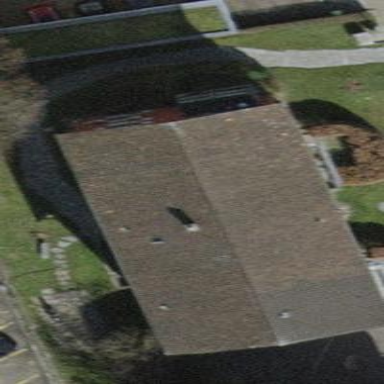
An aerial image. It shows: Building with tiled roof.